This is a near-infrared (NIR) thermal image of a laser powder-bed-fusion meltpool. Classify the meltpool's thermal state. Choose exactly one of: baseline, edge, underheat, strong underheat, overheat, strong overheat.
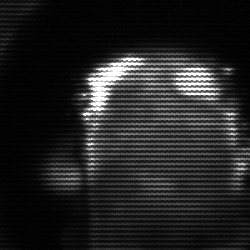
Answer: baseline